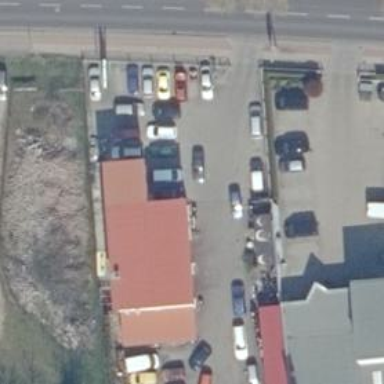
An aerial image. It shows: Car shop.